Here is the wavelet time-frequency representation (scalogram) of a rolling-element bearing's vibration measurement. Classify the bearing condition as one of: normal, inner_race, outer_race, ball.
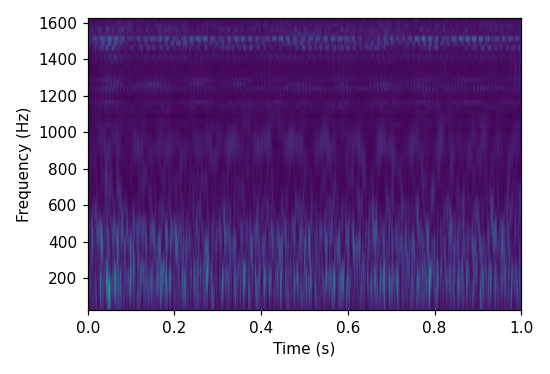
Answer: outer_race